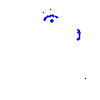
Particle: proton